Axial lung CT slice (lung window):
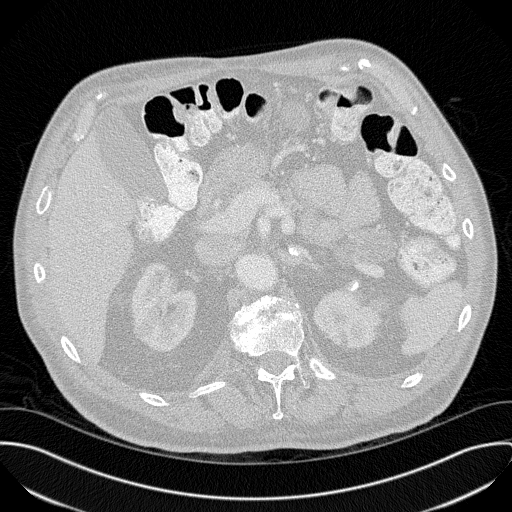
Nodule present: no